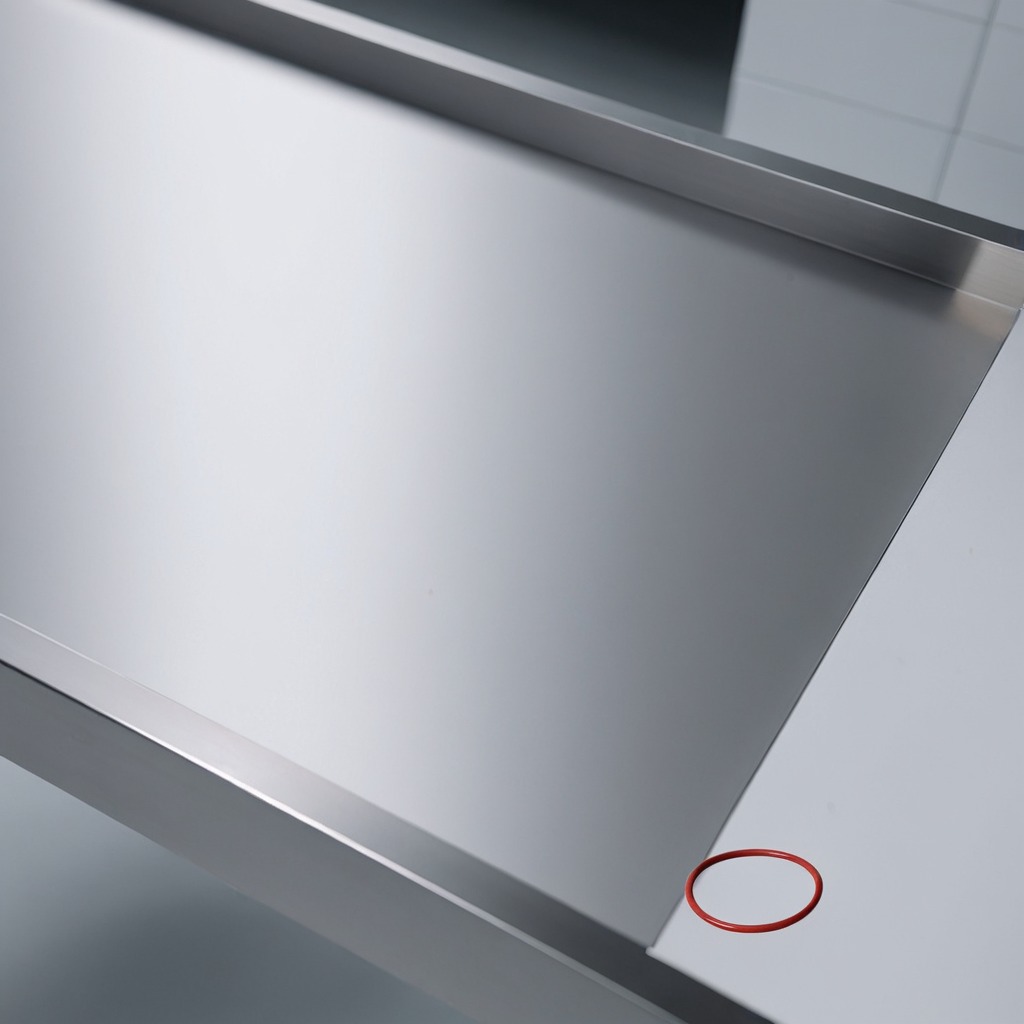
A rubber O-ring lies on the stainless steel table in a high-end prototyping lab.